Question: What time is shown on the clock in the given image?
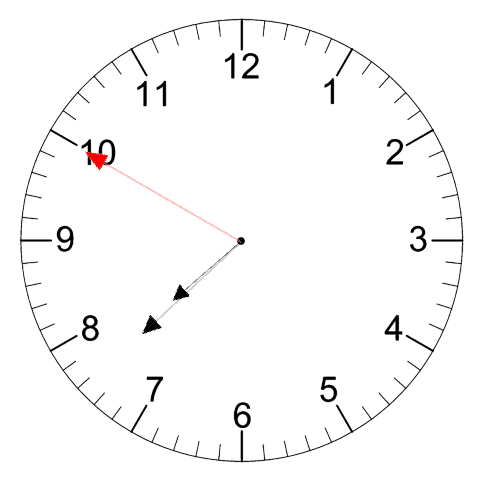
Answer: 07:37:50